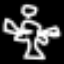
Label: angel